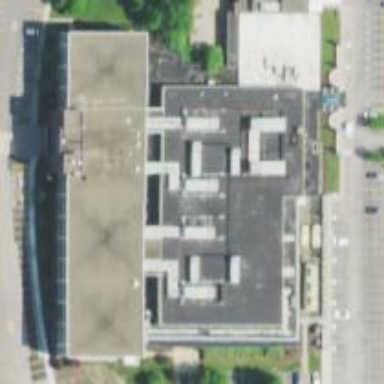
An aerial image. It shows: Hospital building with healthcare amenities.